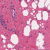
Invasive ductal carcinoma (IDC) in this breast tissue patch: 0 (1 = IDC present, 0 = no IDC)